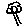
Label: flower